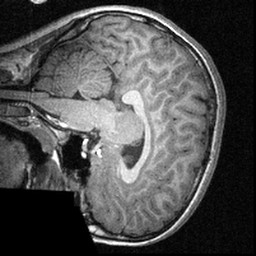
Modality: T1w
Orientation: sagittal
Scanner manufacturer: siemens
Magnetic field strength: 3 T
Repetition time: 1.57 s
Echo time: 0.00304 s